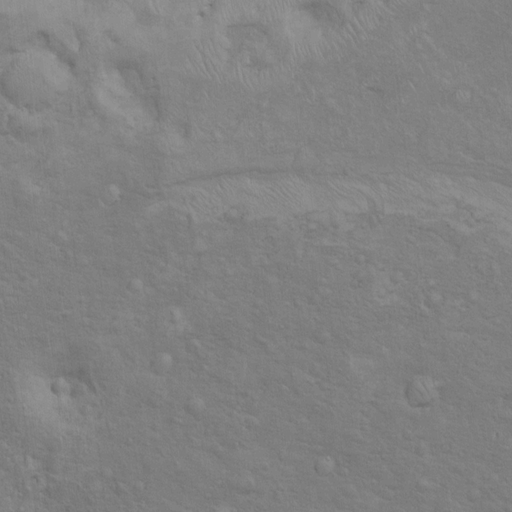
Objects detected: cone